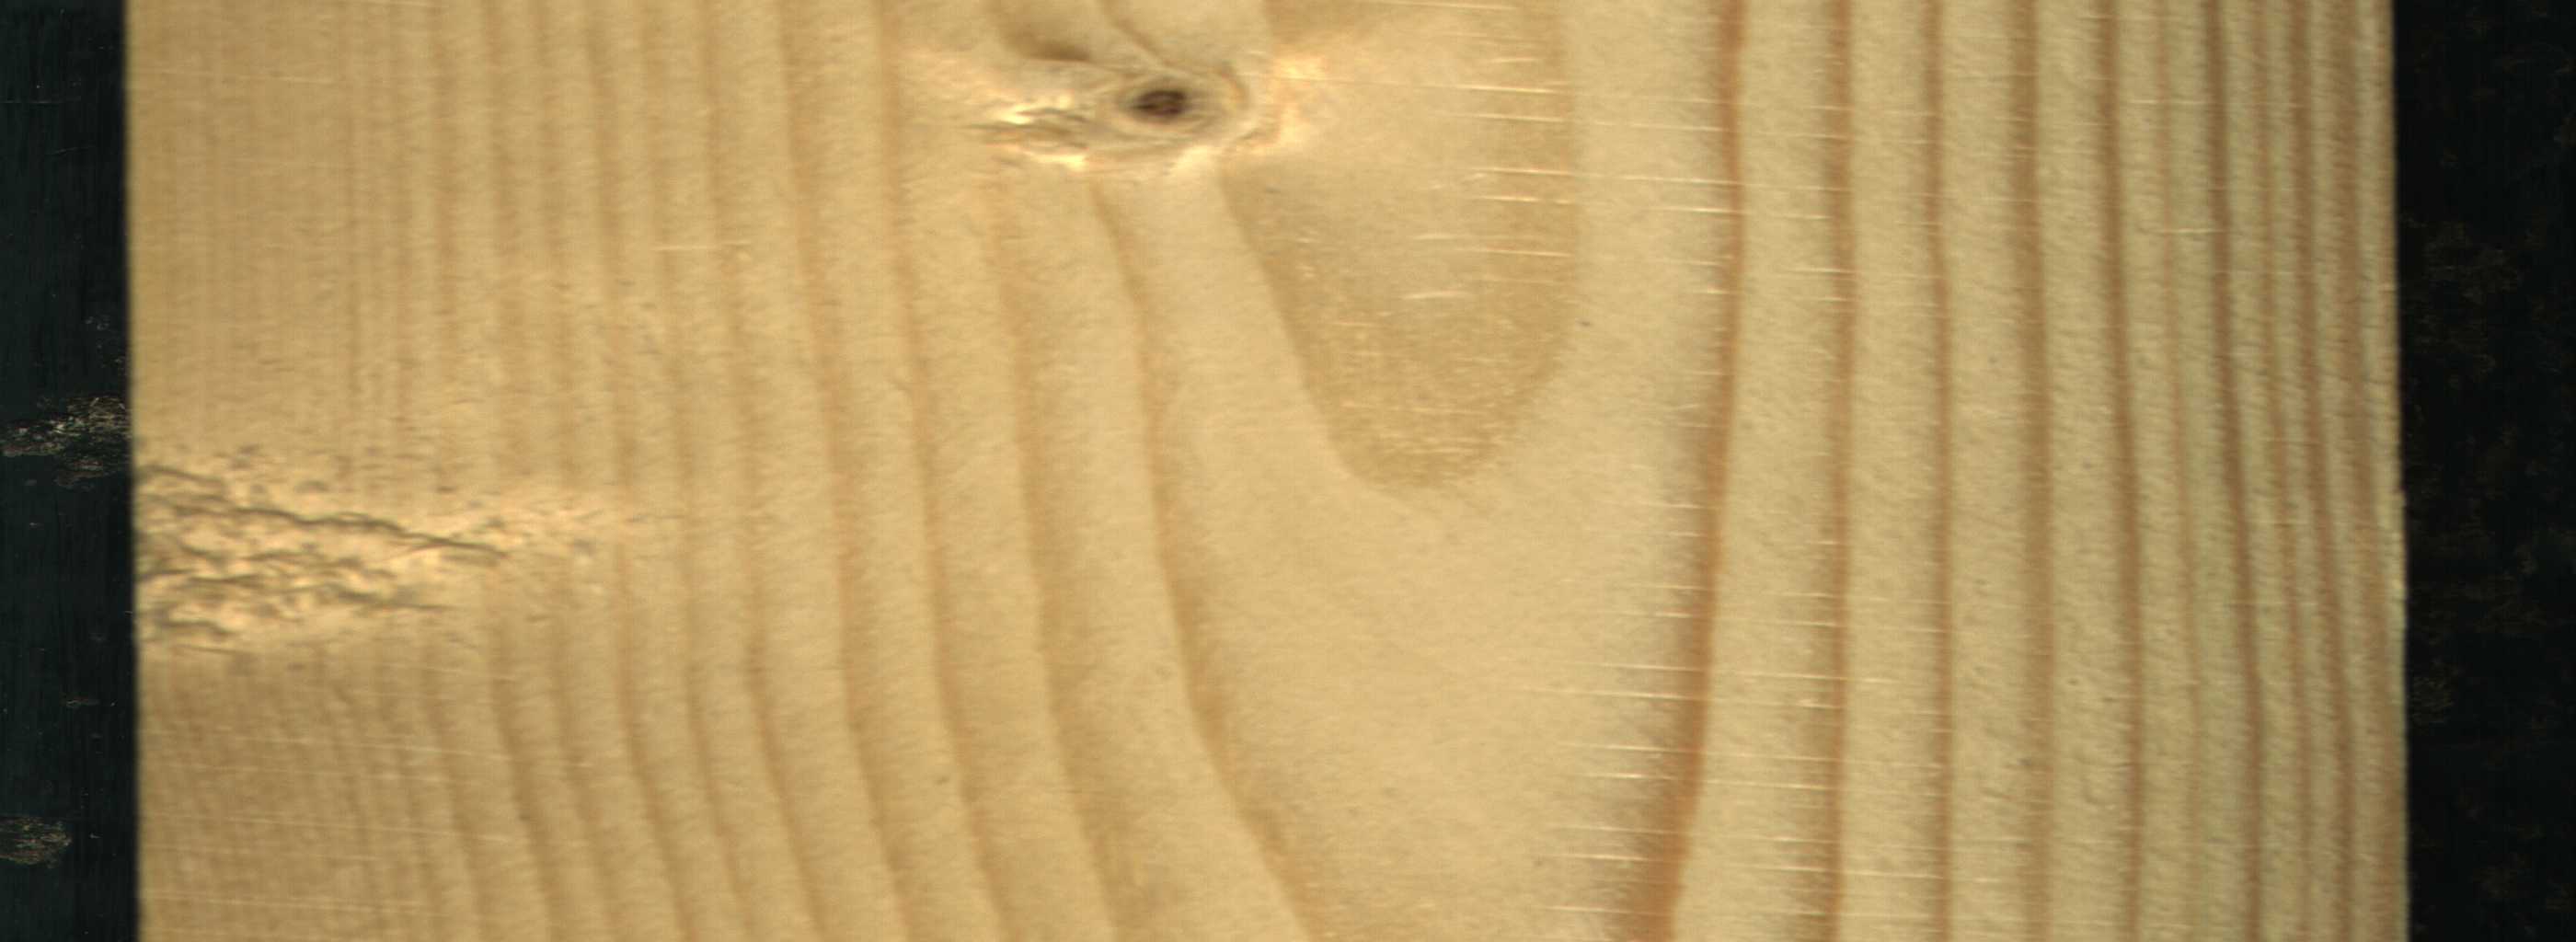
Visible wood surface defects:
Live_Knot